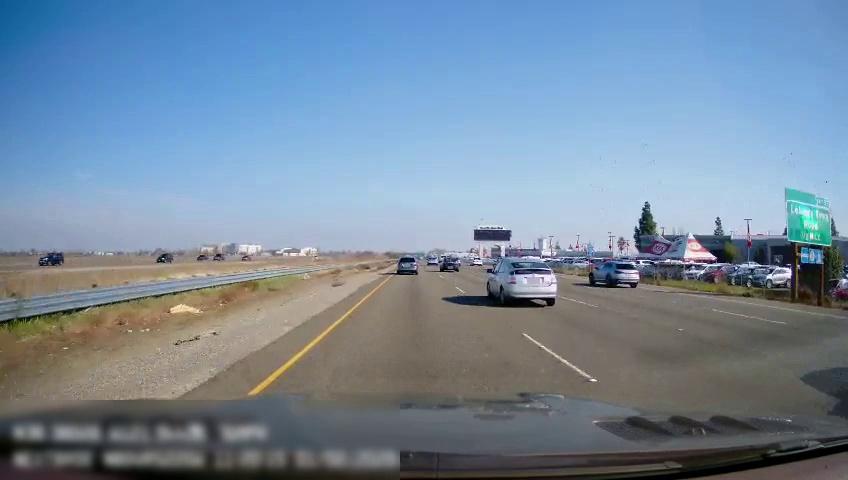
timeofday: Day
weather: Sunny
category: Drivable Space
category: Vehicles | Car
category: Vehicles | Car
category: Vehicles | Car
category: Vehicles | Car
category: Vehicles | Car
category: Vehicles | Car
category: Vehicles | SUV
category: Vehicles | SUV
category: Vehicles | SUV
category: Vehicles | Car
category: Lanes | Current Lane
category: Lanes | Current Lane
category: Lanes | Alternate Lane
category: Lanes | Alternate Lane
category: Lanes | Alternate Lane
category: Traffic | Signs
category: Traffic | Signs